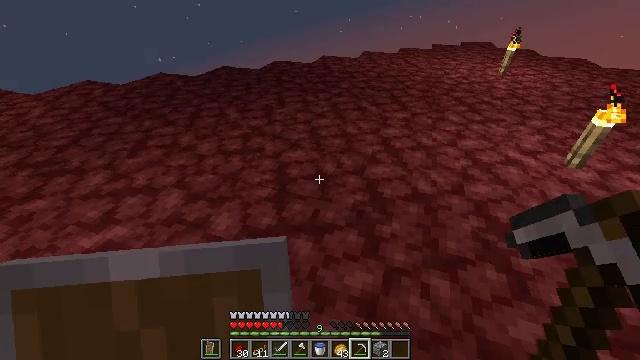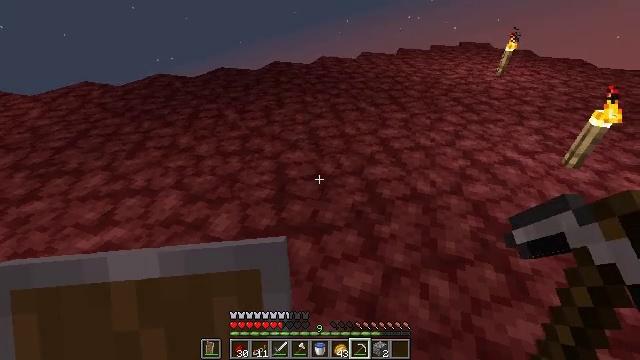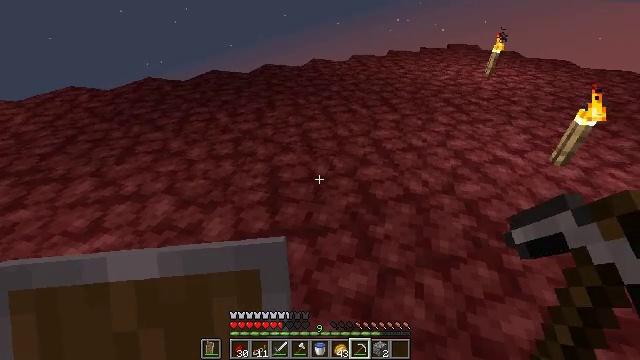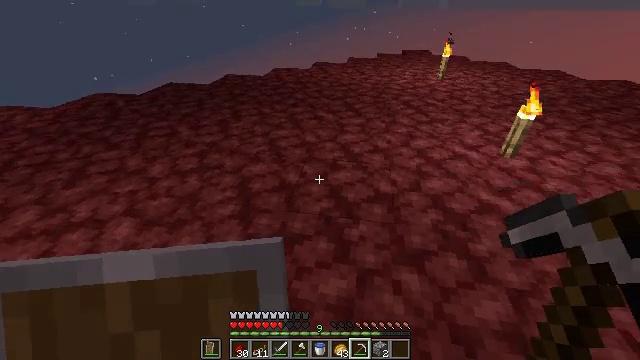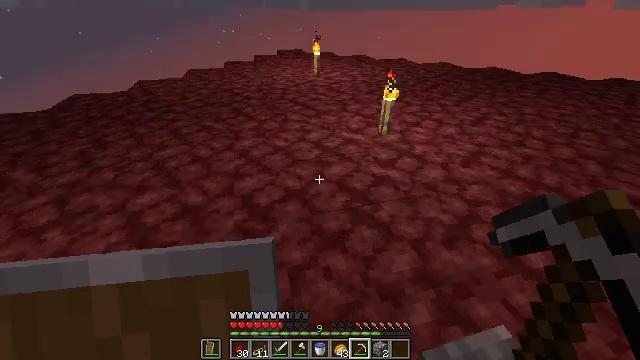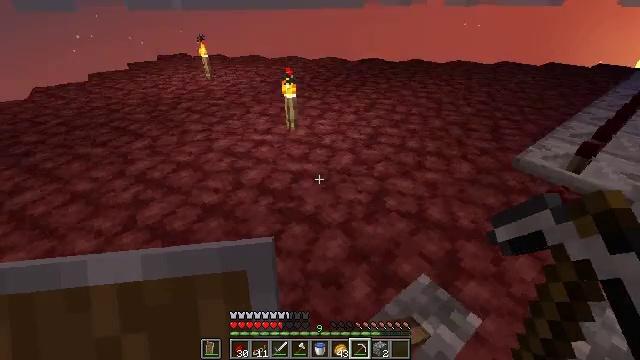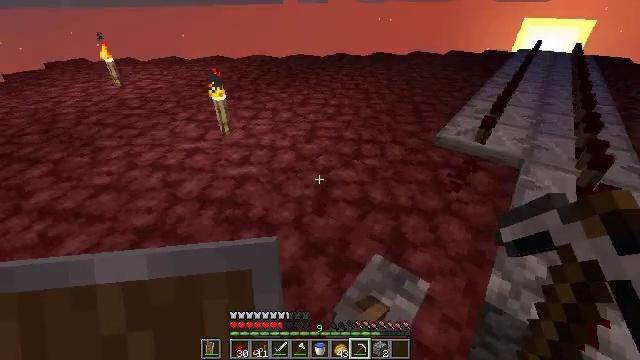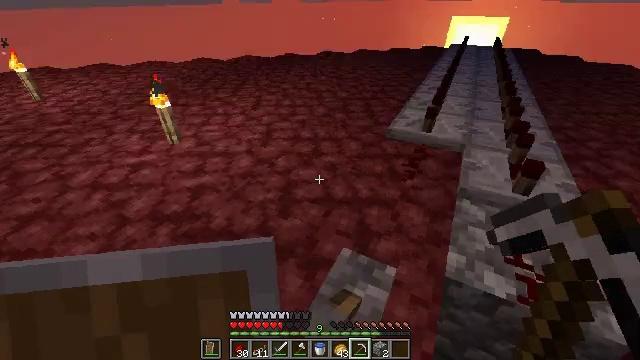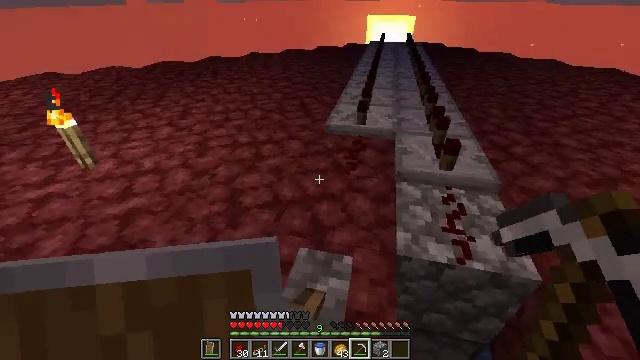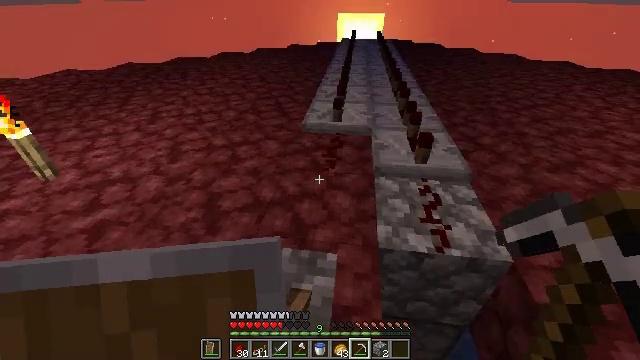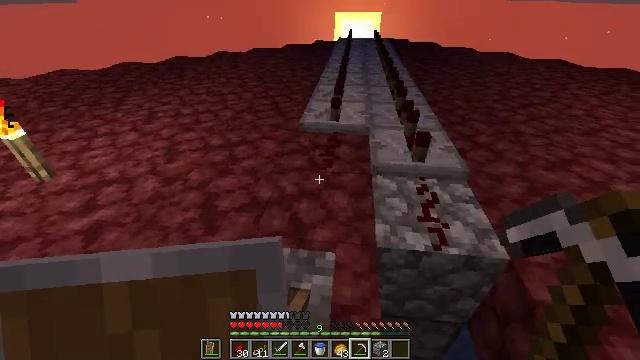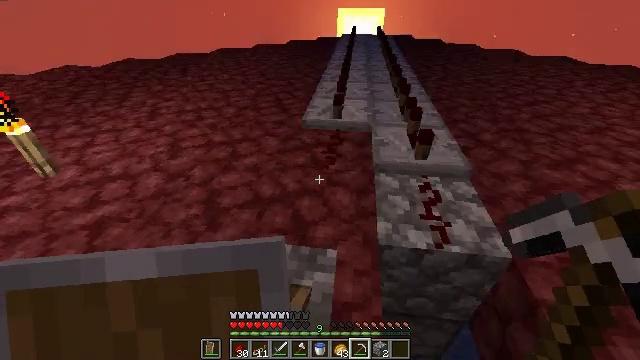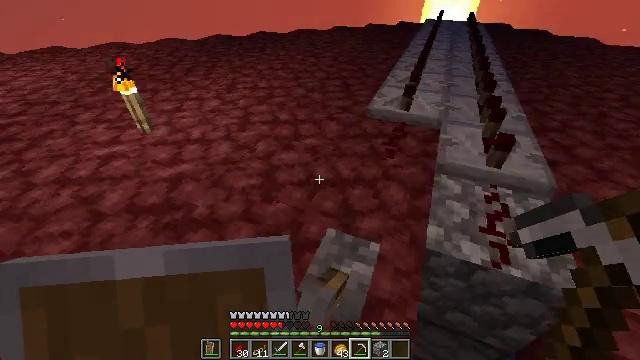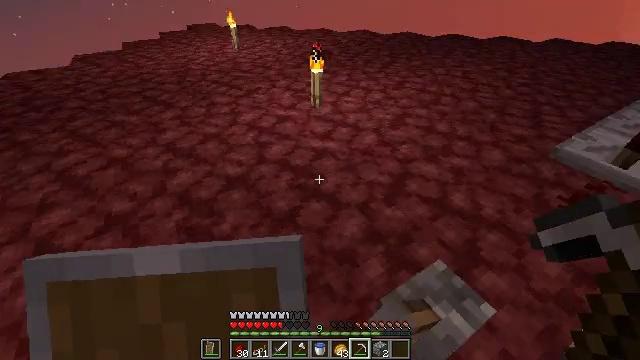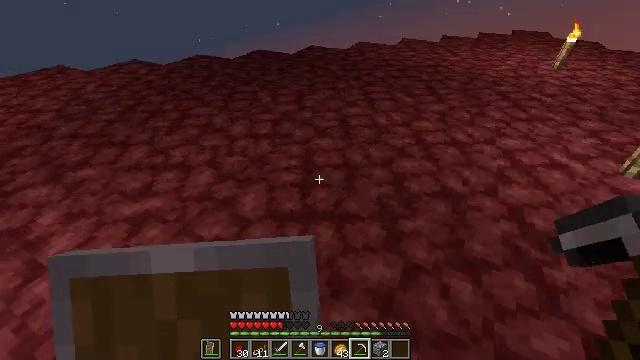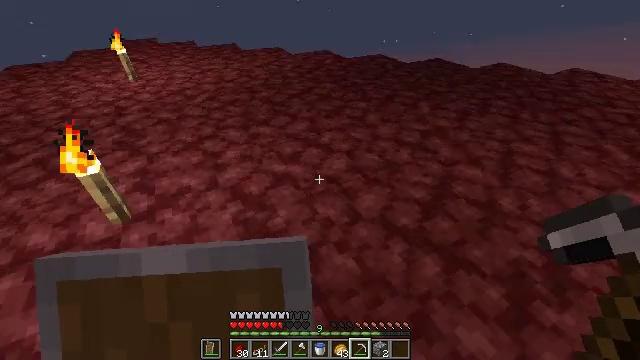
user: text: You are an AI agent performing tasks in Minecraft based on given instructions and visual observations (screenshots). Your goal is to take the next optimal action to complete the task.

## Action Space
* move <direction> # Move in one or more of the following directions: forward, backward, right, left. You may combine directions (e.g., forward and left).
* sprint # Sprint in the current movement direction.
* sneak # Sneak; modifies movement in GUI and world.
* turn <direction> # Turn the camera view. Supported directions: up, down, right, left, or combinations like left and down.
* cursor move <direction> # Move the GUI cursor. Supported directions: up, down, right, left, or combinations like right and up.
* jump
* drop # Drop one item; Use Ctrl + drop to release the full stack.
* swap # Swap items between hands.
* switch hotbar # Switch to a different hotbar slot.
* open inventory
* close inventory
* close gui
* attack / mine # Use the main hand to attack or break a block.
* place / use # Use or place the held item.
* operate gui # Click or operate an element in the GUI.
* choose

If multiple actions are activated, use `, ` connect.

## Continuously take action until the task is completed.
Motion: motion action
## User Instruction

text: Retrieve the redstone wire by breaking it.
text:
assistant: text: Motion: no_op
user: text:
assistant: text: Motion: turn right
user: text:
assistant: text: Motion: turn right and up
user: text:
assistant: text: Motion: turn right
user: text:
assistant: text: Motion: turn right
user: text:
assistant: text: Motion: turn right
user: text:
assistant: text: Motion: turn right
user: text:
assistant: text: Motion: turn right
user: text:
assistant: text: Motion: turn right
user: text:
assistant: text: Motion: no_op
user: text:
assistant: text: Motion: no_op
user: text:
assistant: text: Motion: turn left and down
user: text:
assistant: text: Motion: turn left
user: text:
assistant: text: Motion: turn left
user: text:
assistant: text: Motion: turn left
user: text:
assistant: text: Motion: turn left and up
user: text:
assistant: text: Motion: move forward, turn left and up
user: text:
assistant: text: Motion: move forward
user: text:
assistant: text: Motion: move forward
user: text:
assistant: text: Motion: move forward, turn right
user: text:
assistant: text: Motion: move forward
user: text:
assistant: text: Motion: move forward, turn right
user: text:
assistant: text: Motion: move forward, turn left
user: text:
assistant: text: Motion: move forward, turn down
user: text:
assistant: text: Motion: move forward, turn down
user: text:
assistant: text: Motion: move forward, turn down
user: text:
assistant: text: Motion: move forward, turn left
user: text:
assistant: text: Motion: turn left
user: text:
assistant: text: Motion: turn left
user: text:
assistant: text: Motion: turn left